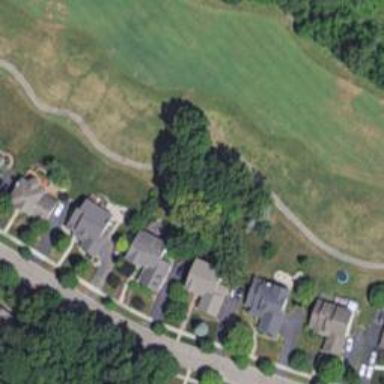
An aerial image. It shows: Path designated for golf carts.